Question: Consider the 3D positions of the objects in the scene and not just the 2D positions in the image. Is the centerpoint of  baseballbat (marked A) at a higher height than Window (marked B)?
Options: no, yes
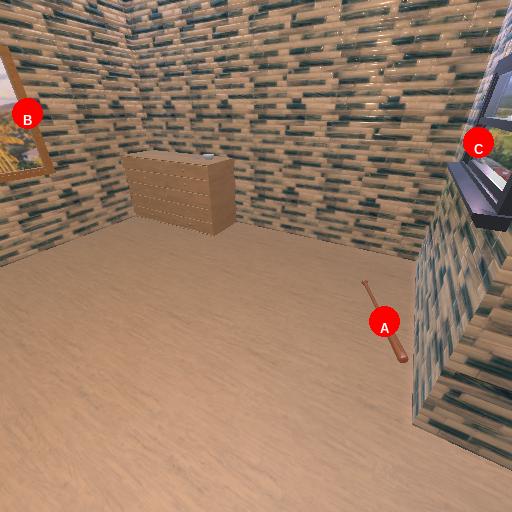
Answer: no